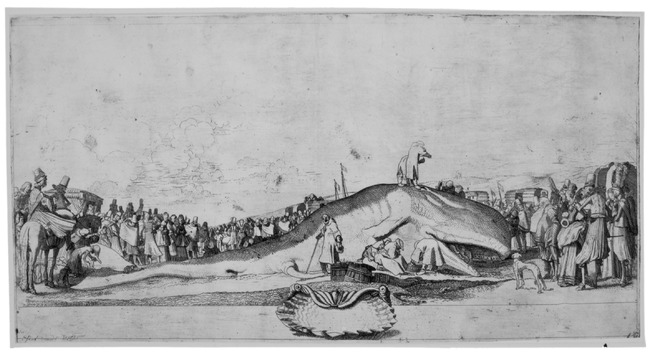
Title: Cachalot stranded nearby Noordwijk in 1614
Artist: Willem Buytewech (I)
Earliest date: 1606
Latest date: 1624
Genre: drawing
Iconography: Walvis
Keywords: animal painting (genre), sperm whale, village scene, beach